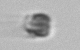
Label: Apedinella